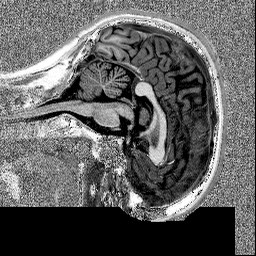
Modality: MP2RAGE
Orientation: sagittal
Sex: male